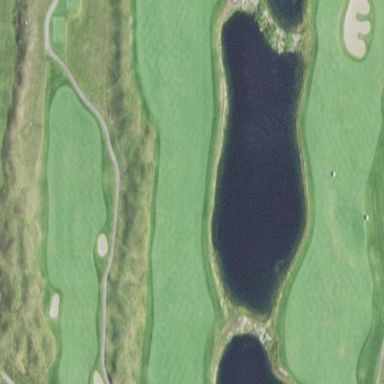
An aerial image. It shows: Scenic golf fairway.